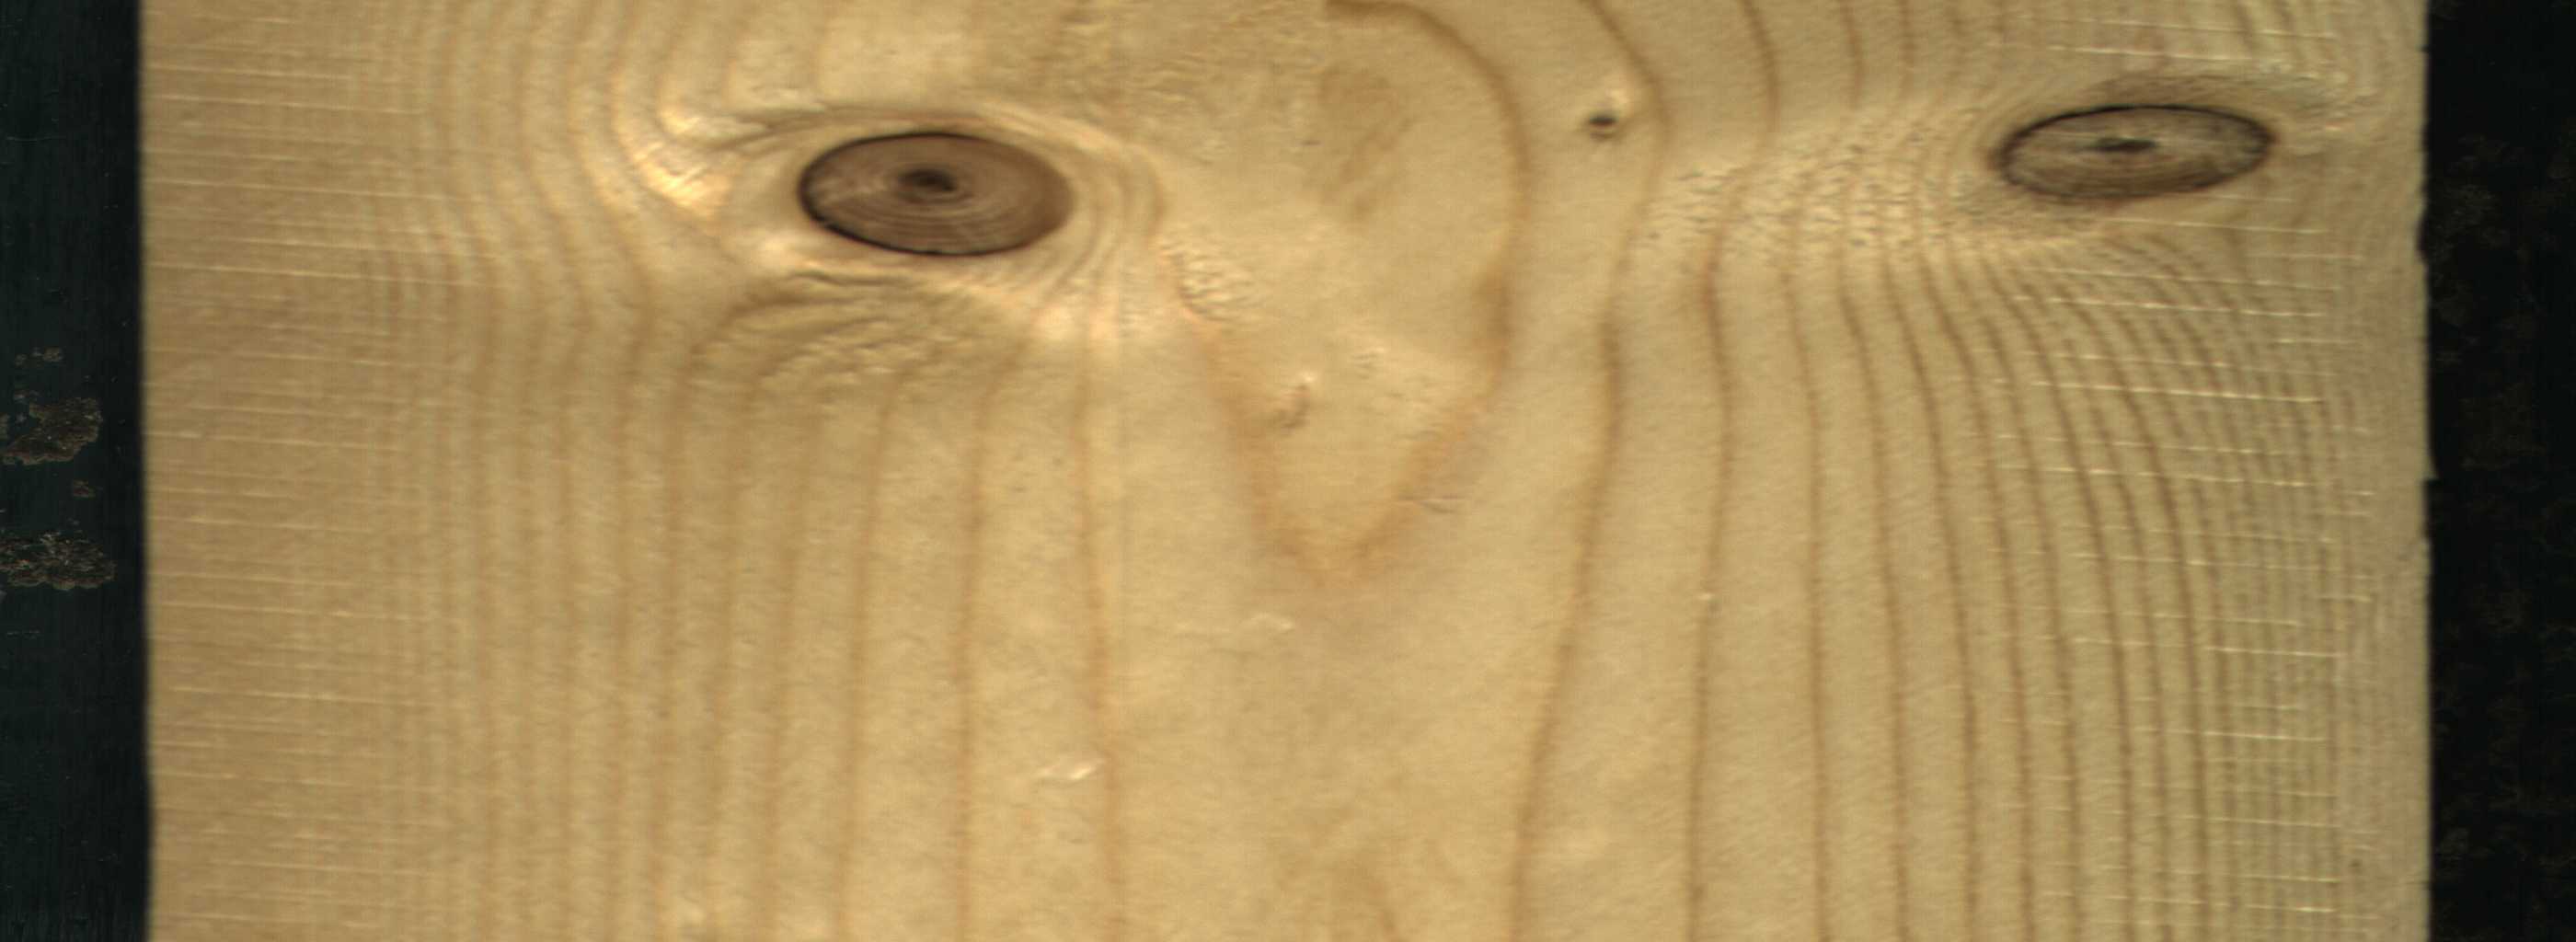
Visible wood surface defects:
Dead_Knot
Dead_Knot
Live_Knot